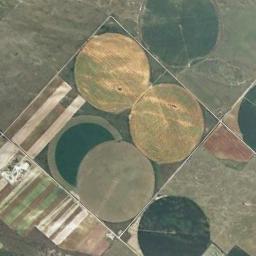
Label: circular_farmland